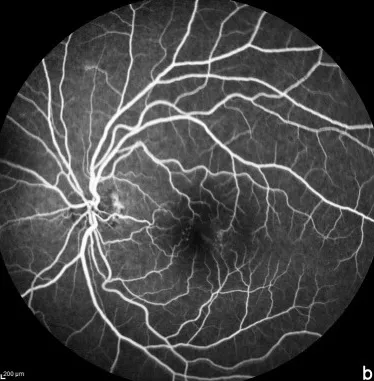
Fundus Fluorescein angiography early In the left eye, microaneurysms in the parafoveal region are seen in the early phase (b).
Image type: ophthalmic_imaging (ophthalmic_angiography)